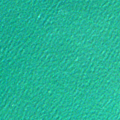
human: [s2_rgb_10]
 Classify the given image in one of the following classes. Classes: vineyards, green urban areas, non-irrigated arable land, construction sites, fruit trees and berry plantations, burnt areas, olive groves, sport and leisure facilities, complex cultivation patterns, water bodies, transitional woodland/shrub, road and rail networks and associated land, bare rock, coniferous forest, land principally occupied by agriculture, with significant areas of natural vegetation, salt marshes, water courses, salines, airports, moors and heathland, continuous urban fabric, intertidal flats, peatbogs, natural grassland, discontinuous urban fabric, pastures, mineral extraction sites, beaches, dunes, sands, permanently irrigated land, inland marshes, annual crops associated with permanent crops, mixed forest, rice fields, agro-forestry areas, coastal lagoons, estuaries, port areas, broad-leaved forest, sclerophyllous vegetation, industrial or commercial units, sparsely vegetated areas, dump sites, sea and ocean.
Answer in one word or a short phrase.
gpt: sea and ocean